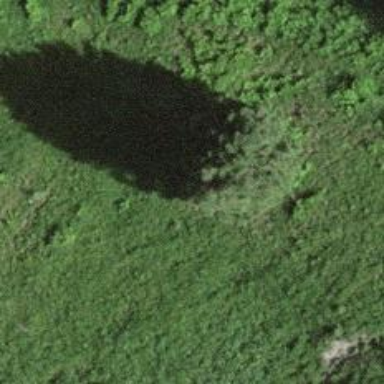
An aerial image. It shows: Evergreen tree with needle-leaved leaves.